Question: Need some help with this query please. We have events (drives) that take place at accounts (places) and once they happened, they are marked complete (status id = 2) in the database.
For this query, I'd like to be able to search for a particular account, find the last time an event was completed at this account, and then find the next three confirmed (status id = 1) events that will occur at this account.
I'm not exactly sure how to handle this. I'm guessing some sort of sub-query but I am having some trouble starting.
What I have so far is:
'''
select
dm.driveid, dm.fromdatetime, dm.statusid, stat.statustext, acct.internalname
from
rpt_drivemaster dm
inner join
rpt_accounts acct on dm.accountid = acct.accountid
inner join
rpt_drivestatusdef stat on dm.statusid = stat.statusid
where
acct.accountid = '17708'
and dm.fromdatetime >= dateadd(month, -1, getdate())
and dm.statusid not in (3,5,6)
order by
dm.fromdatetime;
'''
This will give me all drives for this account going back a month and looking forward. But what I would like it to actually do is only give me the next three drives (1/28/15, 2/4/15, 2/18/15).

What would be the best way to accomplish this?
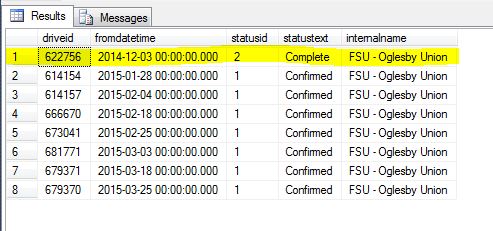
Answer: Try this:
'''
with completes as (
select dm.driveid, dm.fromdatetime, dm.statusid, stat.statustext, acct.internalname
from rpt_drivemaster dm
inner join rpt_accounts acct on dm.accountid=acct.accountid
inner join rpt_drivestatusdef stat on dm.statusid=stat.statusid
where acct.accountid='17708'
and dm.fromdatetime >= dateadd(month,-1,getdate())
and dm.statusid = 2
),
confirmed as (
select top(3) dm.driveid, dm.fromdatetime, dm.statusid, stat.statustext, acct.internalname
from rpt_drivemaster dm
inner join rpt_accounts acct on dm.accountid=acct.accountid
inner join rpt_drivestatusdef stat on dm.statusid=stat.statusid
inner join completes as c
on c.accountid = dm.accountid
and dm.fromdatetime > c.fromdatetime
where dm.statusid = 1
order by dm.fromdatetime
)
select * from completed
union
select * from confirmed
order by fromdatetime;
'''